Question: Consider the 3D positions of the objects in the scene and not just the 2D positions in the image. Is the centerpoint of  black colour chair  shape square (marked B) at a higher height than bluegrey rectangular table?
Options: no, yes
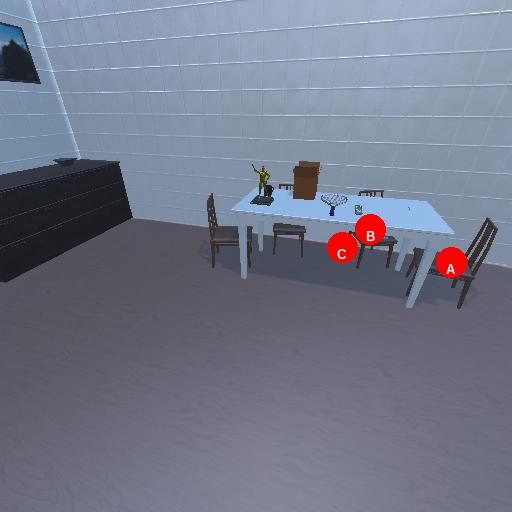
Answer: no